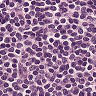
Metastatic tissue present: no